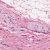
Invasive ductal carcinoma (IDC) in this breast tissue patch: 0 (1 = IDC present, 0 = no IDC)